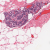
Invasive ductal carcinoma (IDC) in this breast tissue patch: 0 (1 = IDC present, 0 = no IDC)